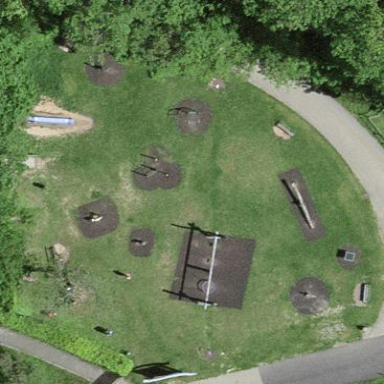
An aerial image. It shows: Playground area for leisure land.